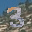
Label: 3